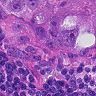
Metastatic tissue present: yes